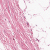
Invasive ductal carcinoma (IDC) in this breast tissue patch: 0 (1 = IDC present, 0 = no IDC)